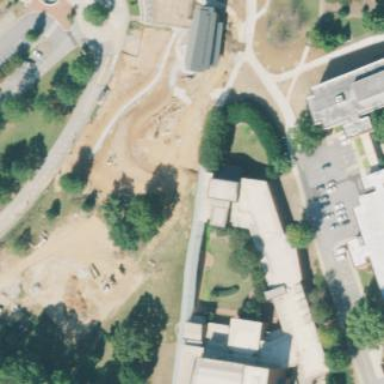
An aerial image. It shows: View of university building.